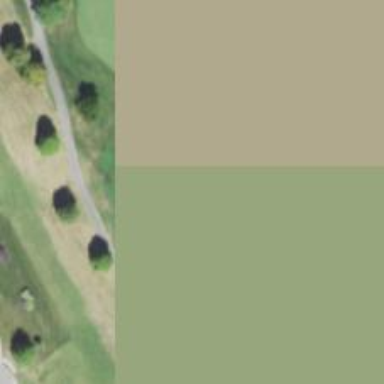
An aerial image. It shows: Golf hole.